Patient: sex M, age 78
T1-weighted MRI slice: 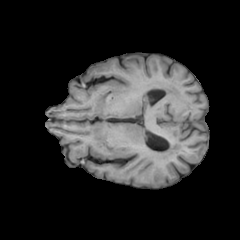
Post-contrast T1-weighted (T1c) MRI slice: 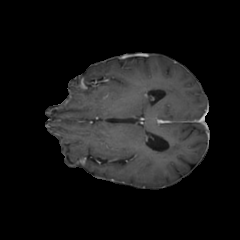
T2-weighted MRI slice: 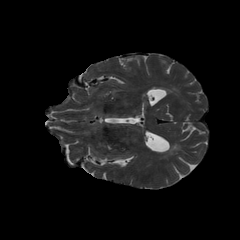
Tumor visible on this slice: no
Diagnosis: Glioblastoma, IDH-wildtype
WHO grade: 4